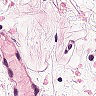
Metastatic tissue present: no